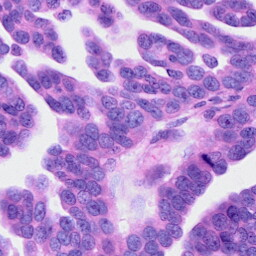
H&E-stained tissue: Ovarian